Field crop: maize
Growth stage: 2
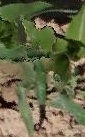
Species: maize